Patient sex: F
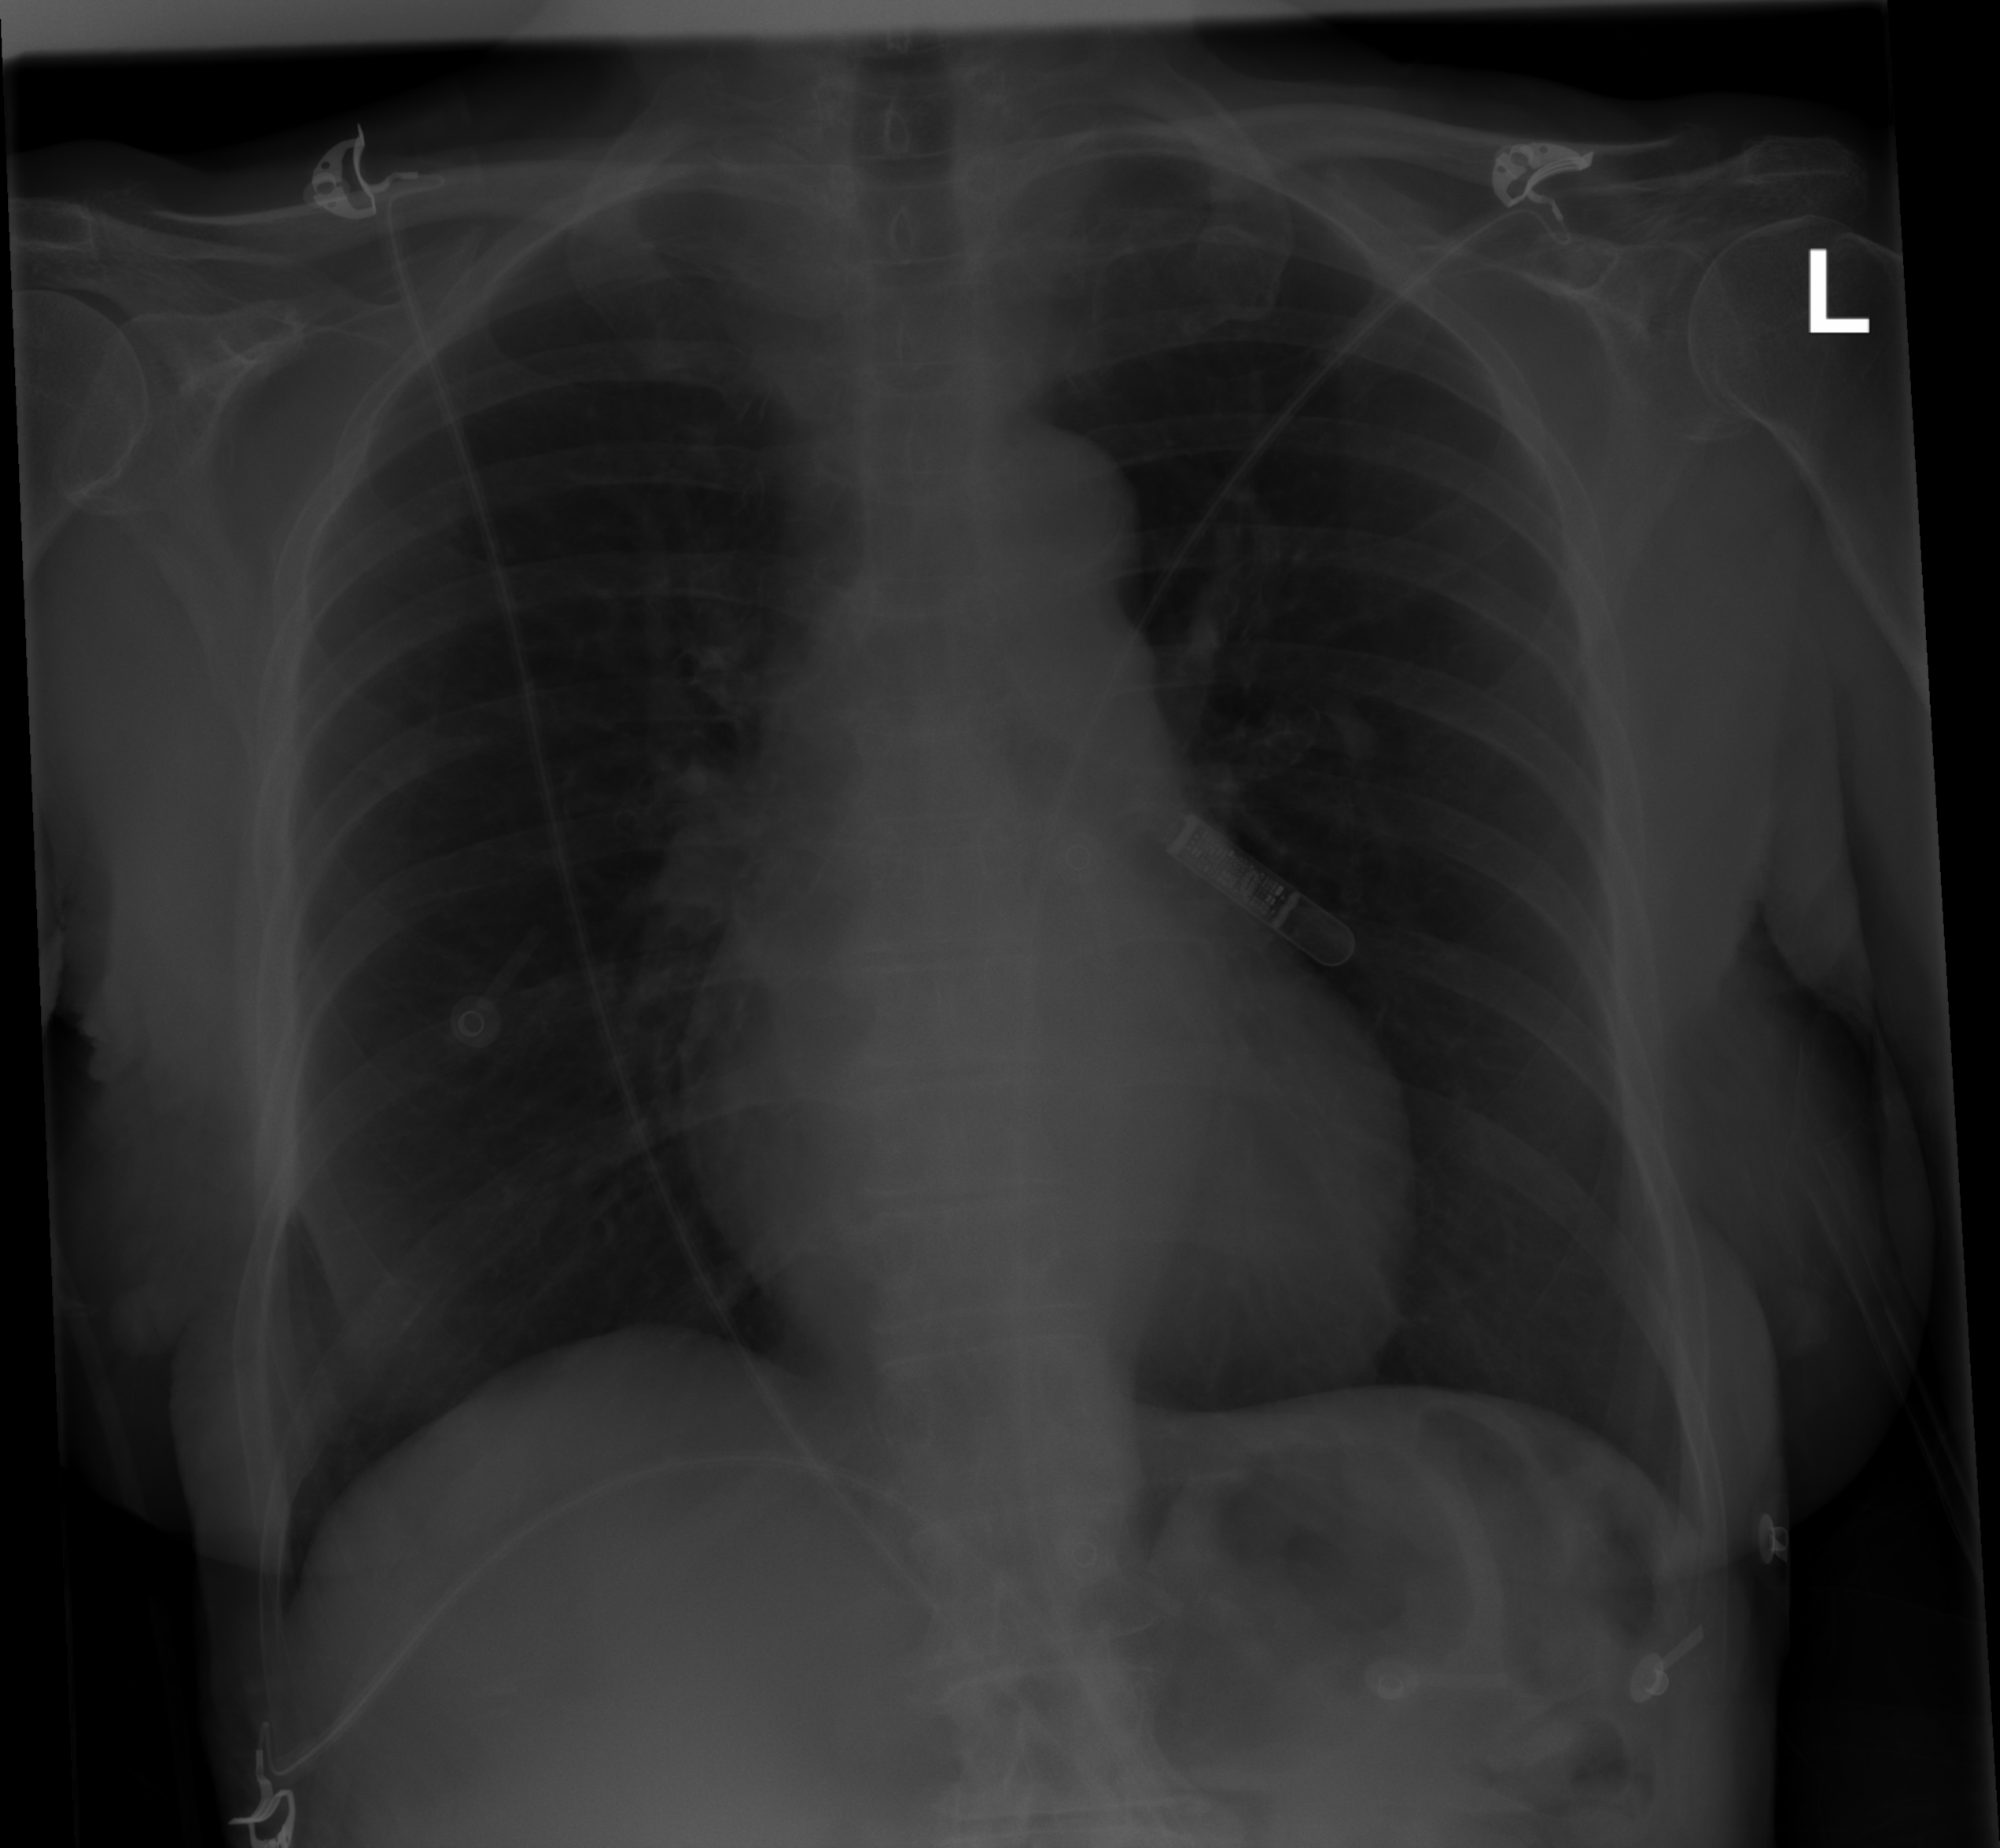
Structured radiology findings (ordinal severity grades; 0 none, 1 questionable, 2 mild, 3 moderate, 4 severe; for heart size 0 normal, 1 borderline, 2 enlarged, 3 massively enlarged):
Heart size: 0
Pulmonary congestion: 0
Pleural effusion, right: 0
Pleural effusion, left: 0
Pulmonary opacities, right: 0
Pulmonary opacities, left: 0
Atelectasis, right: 1
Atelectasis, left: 1